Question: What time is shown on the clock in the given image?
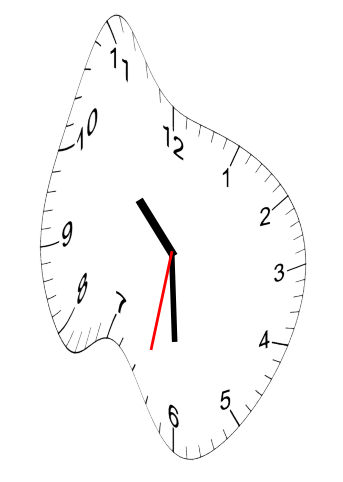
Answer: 10:29:32